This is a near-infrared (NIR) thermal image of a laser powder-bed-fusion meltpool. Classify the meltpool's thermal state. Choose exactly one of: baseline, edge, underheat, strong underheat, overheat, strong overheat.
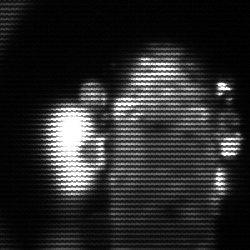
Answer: strong underheat